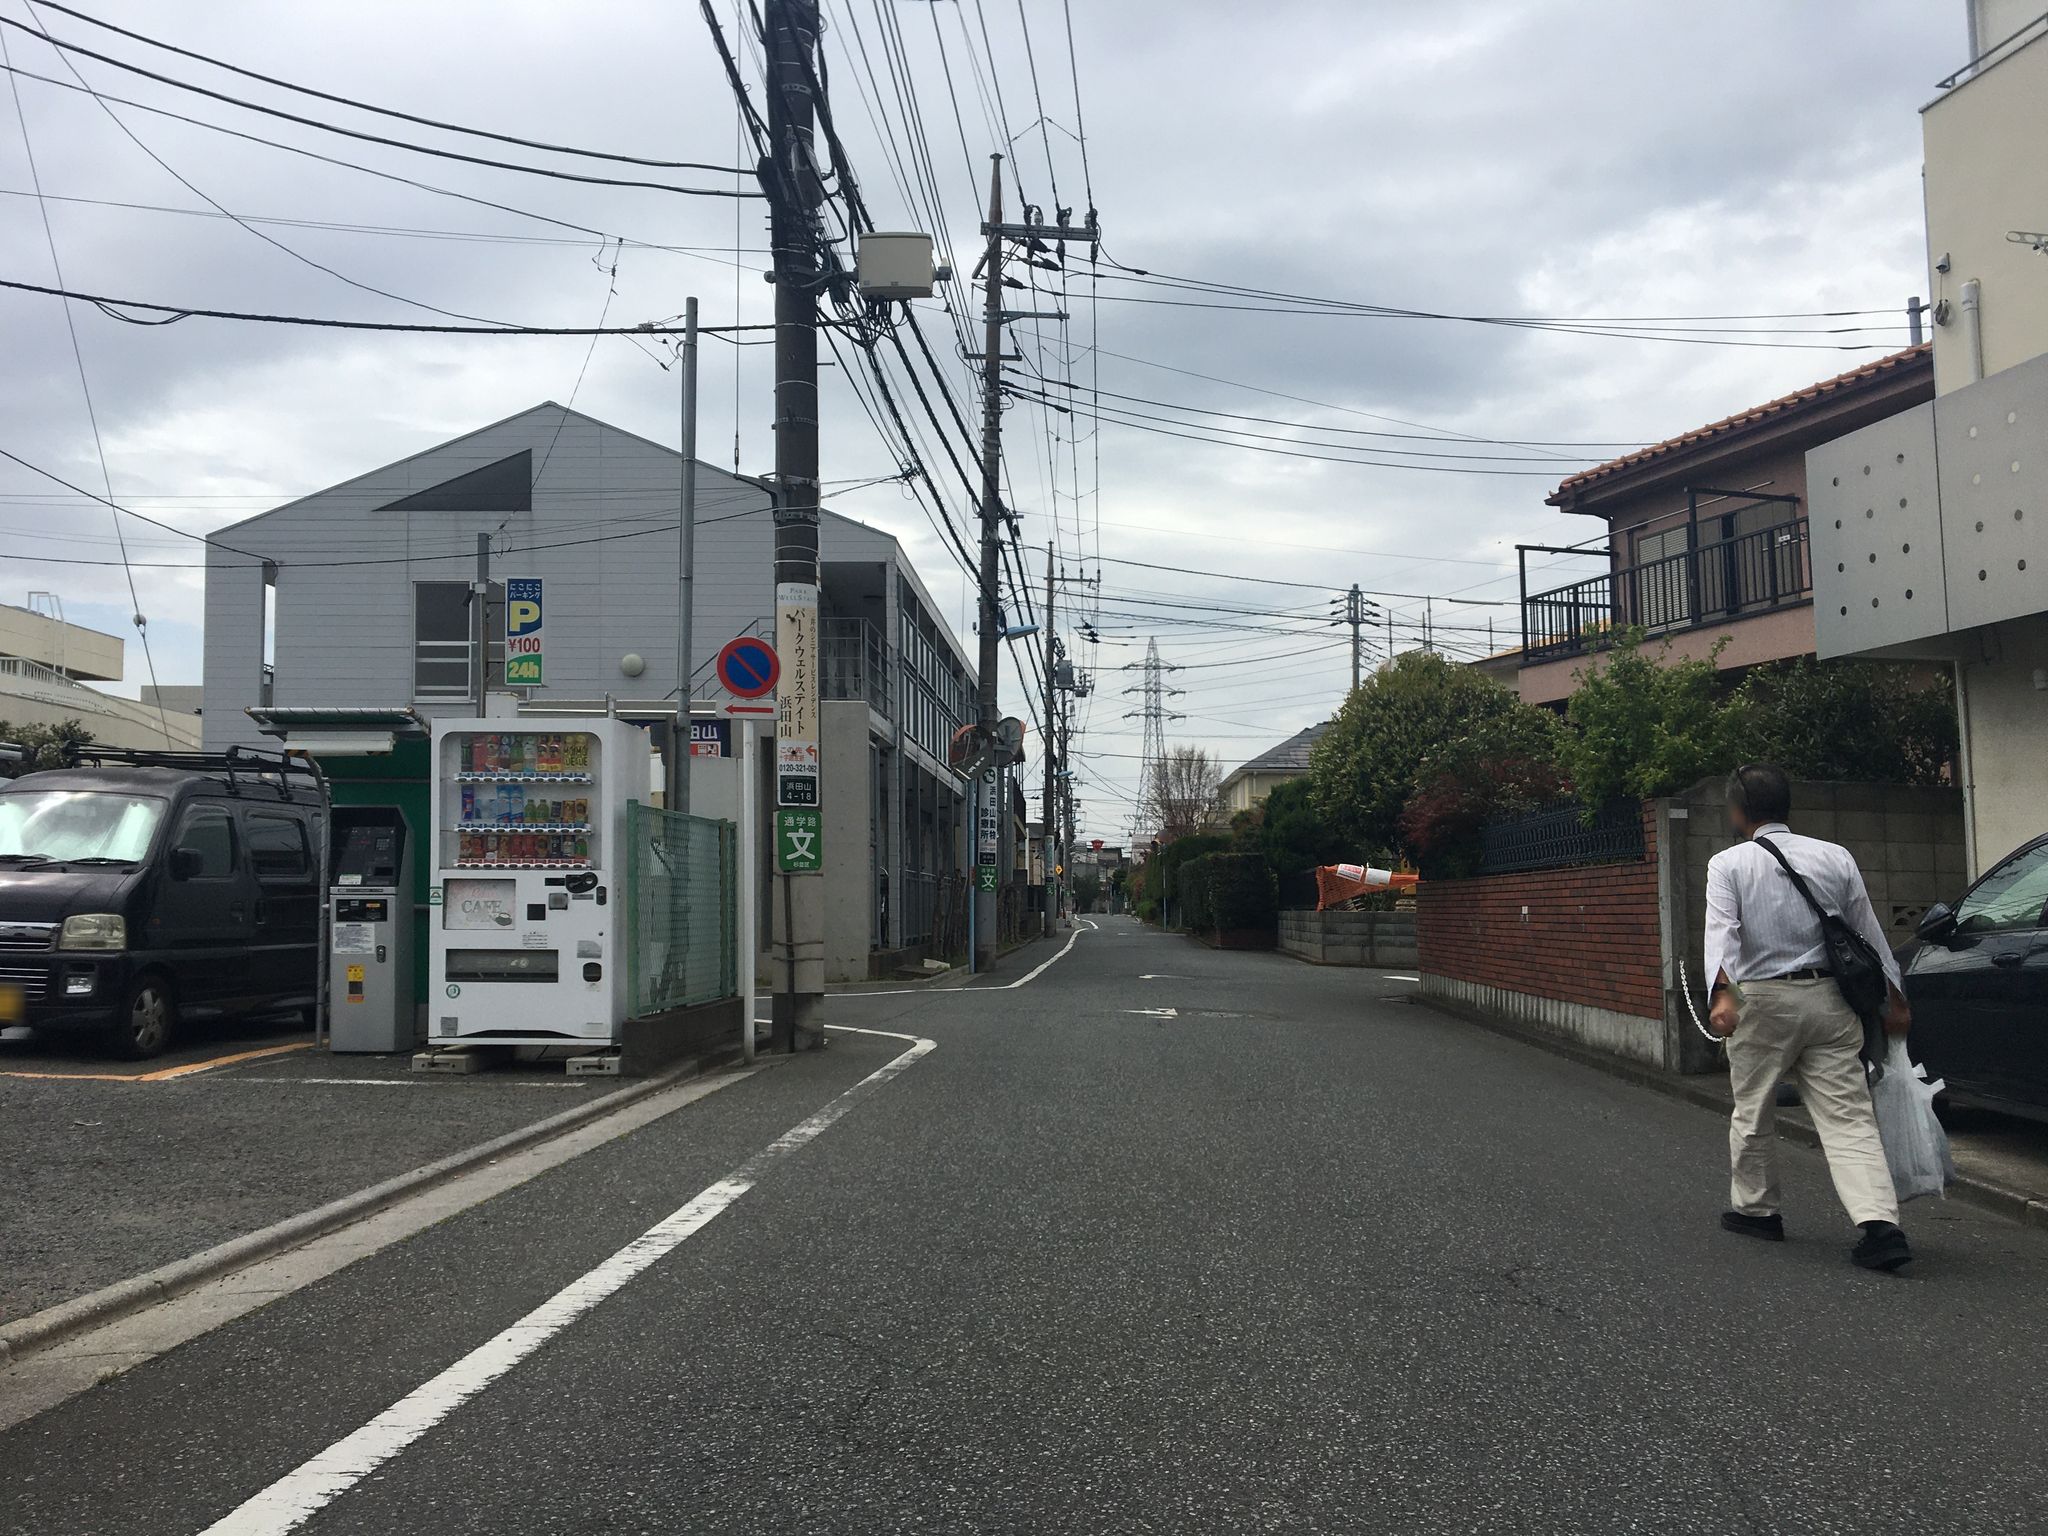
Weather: cloudy
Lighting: day
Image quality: good
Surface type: driving surface
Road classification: unclassified
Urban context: urban centre
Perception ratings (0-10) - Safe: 3.6, Lively: 4.18, Beautiful: 2.66, Boring: 2.39, Depressing: 4.79, Wealthy: 1.96